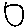
Label: circle